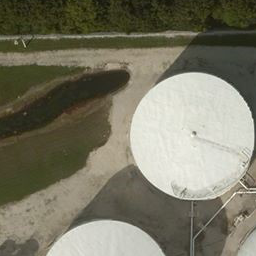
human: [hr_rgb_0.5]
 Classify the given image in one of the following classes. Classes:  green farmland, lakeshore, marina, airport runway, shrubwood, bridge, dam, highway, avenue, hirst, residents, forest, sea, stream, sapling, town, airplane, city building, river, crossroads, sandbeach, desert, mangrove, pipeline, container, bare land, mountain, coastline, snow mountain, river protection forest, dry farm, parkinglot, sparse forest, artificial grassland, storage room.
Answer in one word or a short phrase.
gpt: storage room